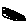
Label: hexagon